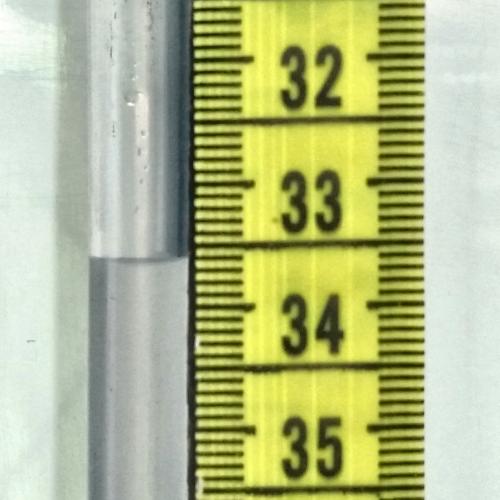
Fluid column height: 33.6 cm